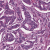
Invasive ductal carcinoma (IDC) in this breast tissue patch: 1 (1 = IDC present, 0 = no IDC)